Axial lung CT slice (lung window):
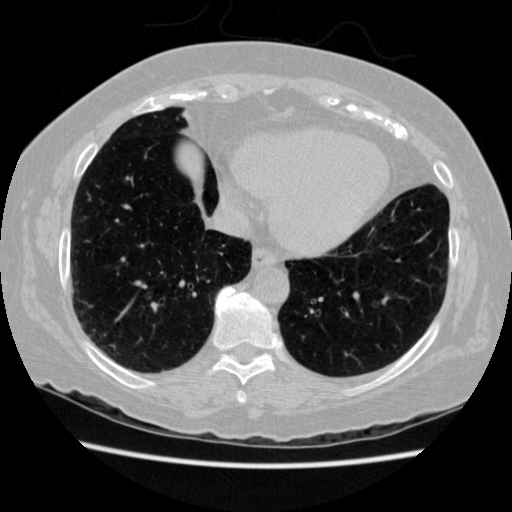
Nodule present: no